Question: I want to add a section which should be curved inwards on top and bottom, having an image in the background. I tried using svg and path but could not get the desired result.
I have inserted below a link of an image which is the result that I want.
'''
section {
padding: 60px 0;
position: relative;
}
'''
'''
<section id="statistics" data-dir="up" style="background-image: url(https://hero.jpg); background-size: cover; background-position: center; background-attachment: fixed;" class="statistics-section text-white parallax">
<svg id="bigHalfCircleCandy" version="1.1" width="100%" height="100" viewBox="0 0 100 100" preserveAspectRatio="none" style="fill:#ffffff;padding:0;">
<path d="M0 0 C55 180 100 0 100 0 Z"></path>
</svg>
</section>
'''

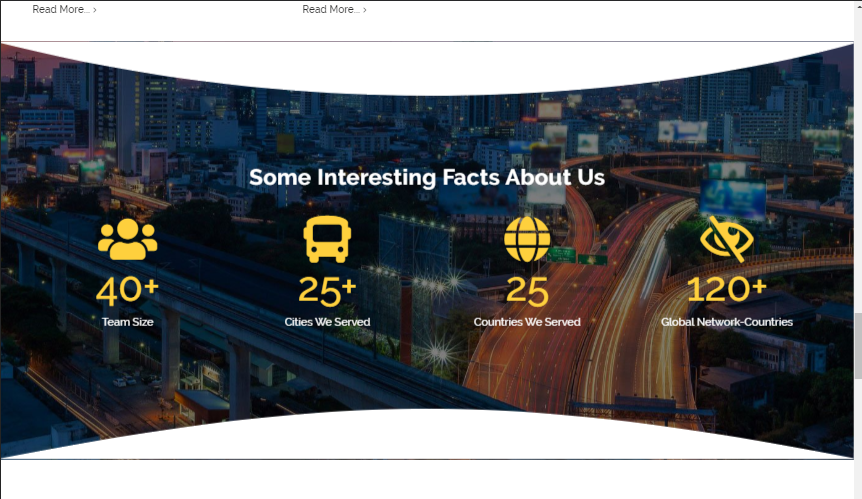
Answer: You can use the same path and rotate it by 180 degrees, then absolutely position it on the bottom of the section. To make sure the elements heights fits I had to add an explicit heights on the 'section' element.
'''
section {
margin: 60px 0;
height: 400px;
position: relative;
}
#statistics {
background: url(https://codropspz-tympanus.netdna-ssl.com/codrops/wp-content/uploads/2015/01/blend-mode-example-screenshot.png);
background-size: cover;
background-attachment: fixed;
background-position: center;
}
#bigHalfCircleCandyBottom {
transform: rotate(180deg);
position: absolute;
bottom: 0;
left: 0;
}
'''
'''
<section id="statistics" data-dir="up" class="statistics-section text-white parallax">
<svg id="bigHalfCircleCandy" version="1.1" width="100%" height="100" viewBox="0 0 100 100" preserveAspectRatio="none" style="fill:#ffffff;padding:0;">
<path d="M0 0 C55 180 100 0 100 0 Z"></path>
</svg>
<svg id="bigHalfCircleCandyBottom" version="1.1" width="100%" height="100" viewBox="0 0 100 100" preserveAspectRatio="none" style="fill:#ffffff;padding:0;">
<path d="M0 0 C55 180 100 0 100 0 Z"></path>
</svg>
</section>
'''
A more complete example along with a container for the text in the middle can be found in <URL>.